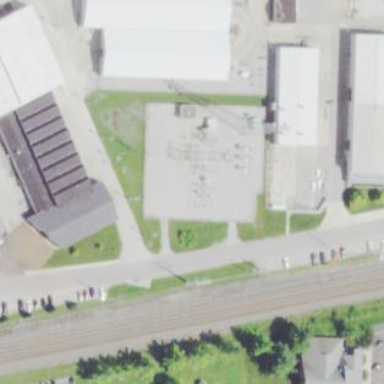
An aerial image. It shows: Power substation.